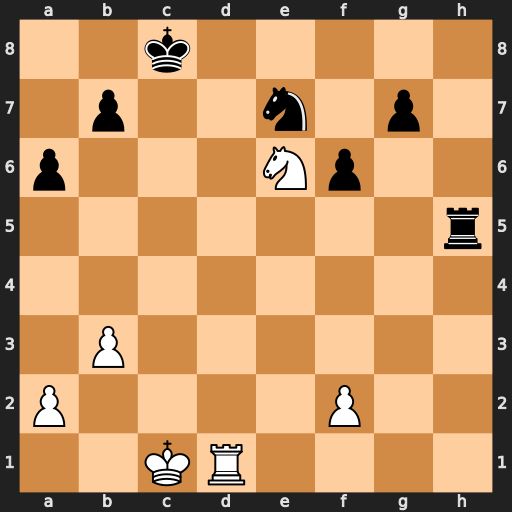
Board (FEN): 2k5/1p2n1p1/p3Np2/7r/8/1P6/P4P2/2KR4
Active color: w
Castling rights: -
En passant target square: -
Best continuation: Rd8#